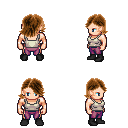
a pixel art fantasy rpg character, male body template, human, light skin, white pirate shirt, magenta pants, brown swoop hairstyle, black shoes, four views (front, back, left, right), 2x2 character sprite sheet, small pixel art, hard edges, no anti-aliasing